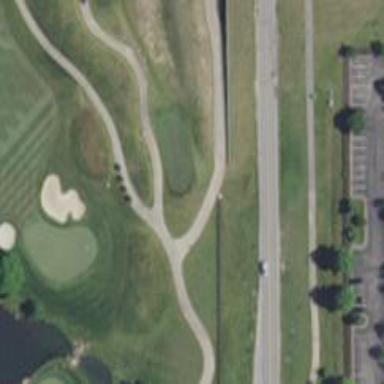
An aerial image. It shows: Path used for both walking and golf.